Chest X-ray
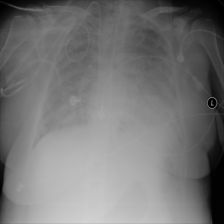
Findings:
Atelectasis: negative
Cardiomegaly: negative
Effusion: negative
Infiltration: negative
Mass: negative
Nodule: negative
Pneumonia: negative
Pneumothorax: negative
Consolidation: negative
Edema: positive
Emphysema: negative
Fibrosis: negative
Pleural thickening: negative
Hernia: negative